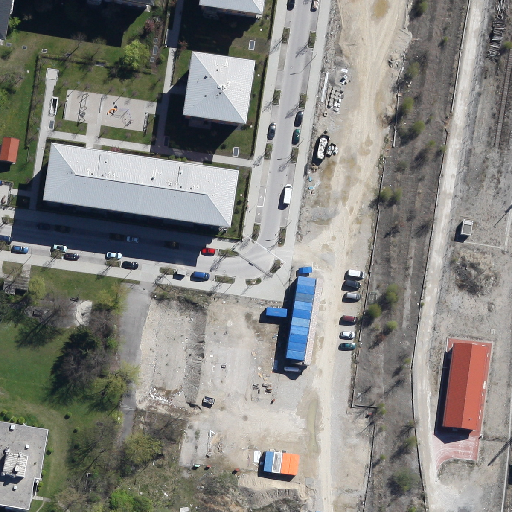
Referring expression: paved road